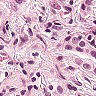
Metastatic tissue present: yes